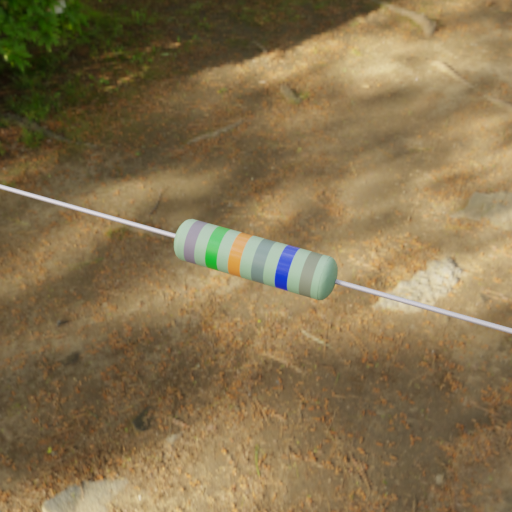
Resistor colour bands (in order): gray, green, orange, gray, blue, gray